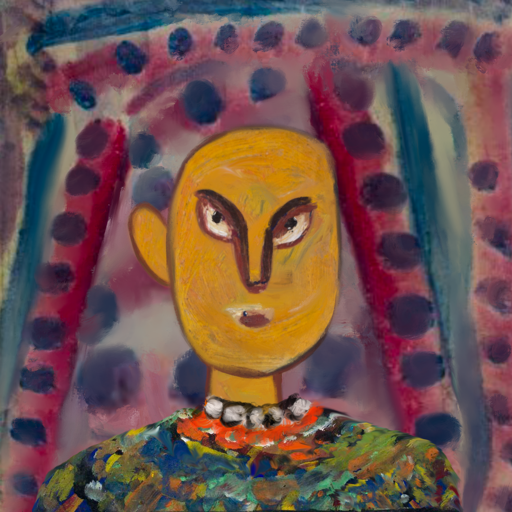
Background: HillGirl, Head And Neck Front: After_Raid, Face Front: After_Raid, Bust: An_Impression, Hair Front: Blank, Head Accessory: Blank, Second Necklace: Blank, Necklace: An_Impression, Baby: Blank